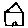
Label: house